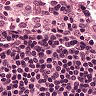
Metastatic tissue present: no